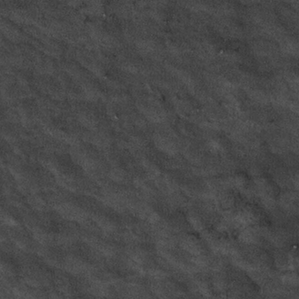
Label: frost